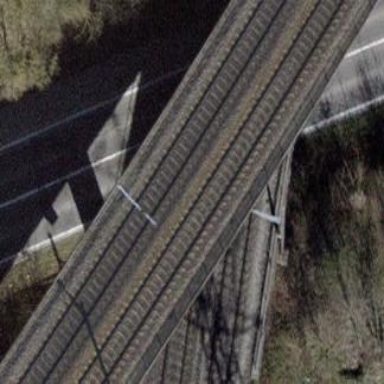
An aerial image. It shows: Man-made bridge.